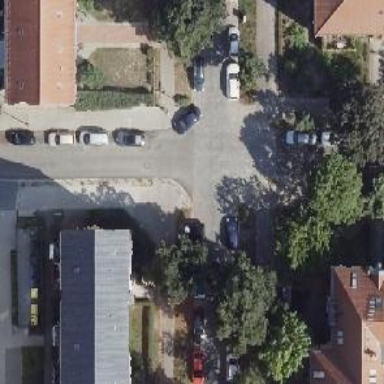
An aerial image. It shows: Residential road with asphalt surface and separate sidewalks on both sides. There is parallel on-street parking on the left side of the road.